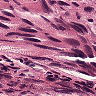
Metastatic tissue present: yes